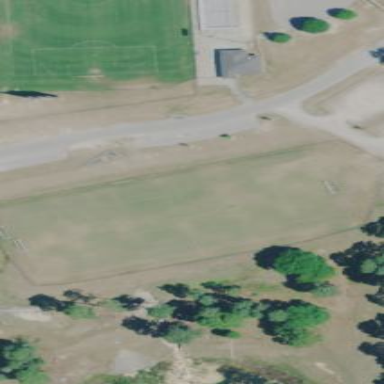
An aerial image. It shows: Soccer pitch for leisureland activities.